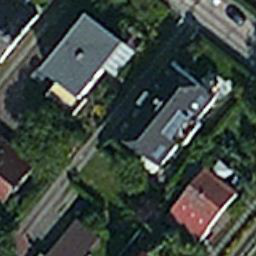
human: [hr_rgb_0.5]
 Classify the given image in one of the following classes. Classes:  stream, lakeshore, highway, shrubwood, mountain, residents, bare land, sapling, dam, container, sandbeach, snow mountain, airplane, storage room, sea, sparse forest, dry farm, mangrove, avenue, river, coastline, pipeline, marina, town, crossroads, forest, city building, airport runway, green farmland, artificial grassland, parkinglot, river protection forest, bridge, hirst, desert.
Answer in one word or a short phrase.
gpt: residents